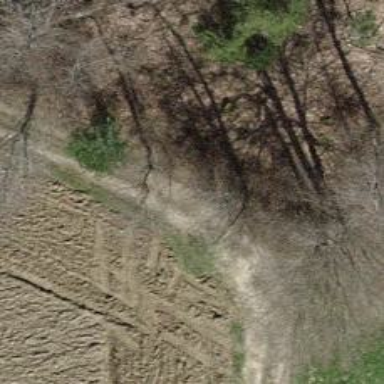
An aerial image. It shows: Dirt track road with grade 4 tracktype.